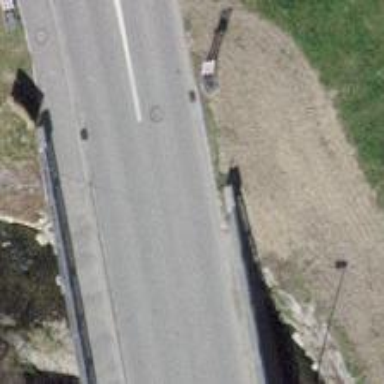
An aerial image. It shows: Tertiary road on bridge with asphalt surface. The road includes shared cycle lane.